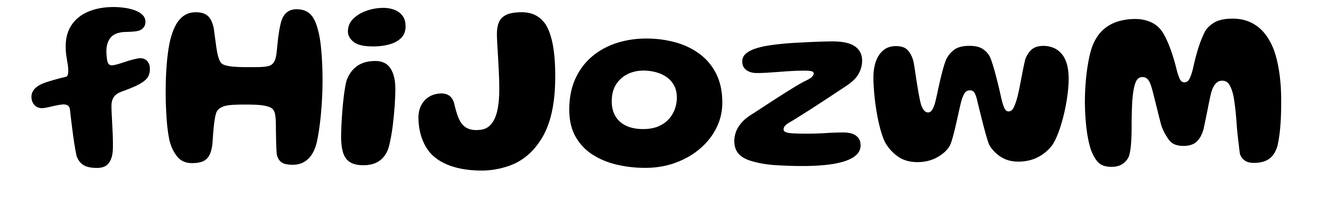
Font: Gluten_SemiBold